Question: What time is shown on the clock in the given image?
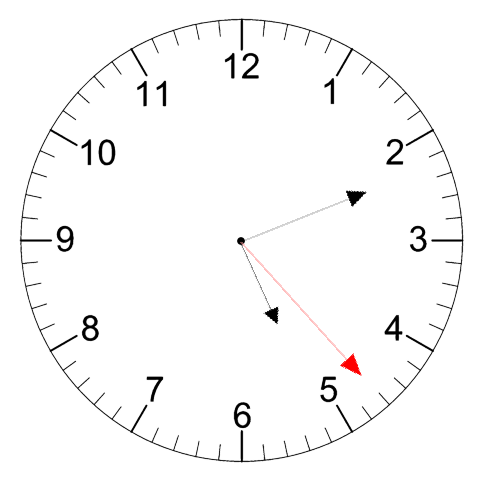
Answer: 05:11:23